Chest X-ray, AP view. Patient: 52 years old, sex M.
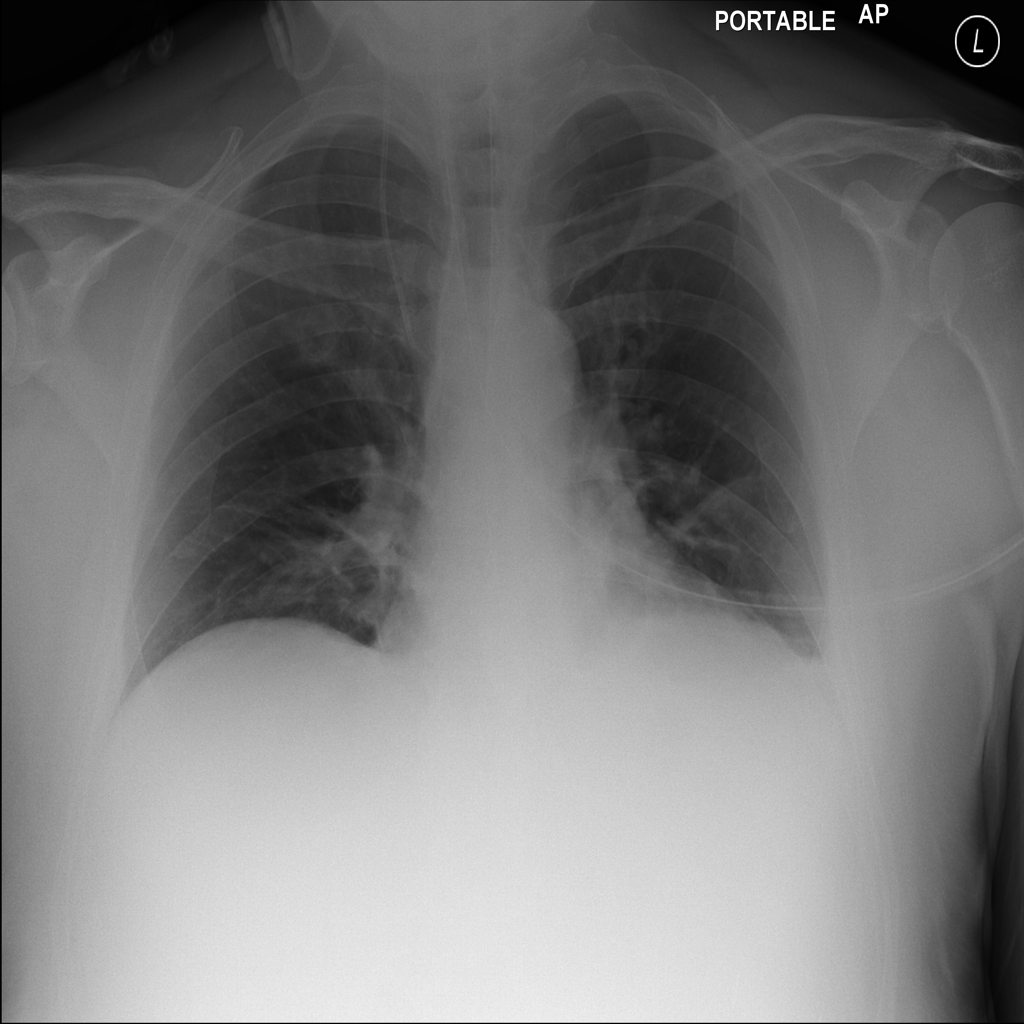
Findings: Atelectasis